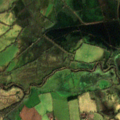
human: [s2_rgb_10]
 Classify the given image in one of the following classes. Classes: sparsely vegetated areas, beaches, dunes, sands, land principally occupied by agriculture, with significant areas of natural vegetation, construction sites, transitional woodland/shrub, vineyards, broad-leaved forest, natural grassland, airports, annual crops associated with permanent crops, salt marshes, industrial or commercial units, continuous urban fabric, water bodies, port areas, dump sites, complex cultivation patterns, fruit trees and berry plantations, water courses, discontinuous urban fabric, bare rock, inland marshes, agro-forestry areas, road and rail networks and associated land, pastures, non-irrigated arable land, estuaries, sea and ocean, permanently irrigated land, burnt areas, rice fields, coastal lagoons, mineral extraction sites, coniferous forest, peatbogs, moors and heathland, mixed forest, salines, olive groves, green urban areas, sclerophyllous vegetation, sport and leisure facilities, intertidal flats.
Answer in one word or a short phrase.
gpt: pastures